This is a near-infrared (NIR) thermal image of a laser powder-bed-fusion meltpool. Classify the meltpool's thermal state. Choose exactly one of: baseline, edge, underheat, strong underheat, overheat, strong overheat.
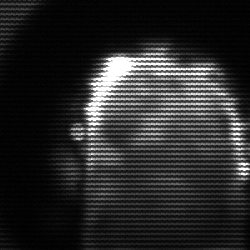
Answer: baseline